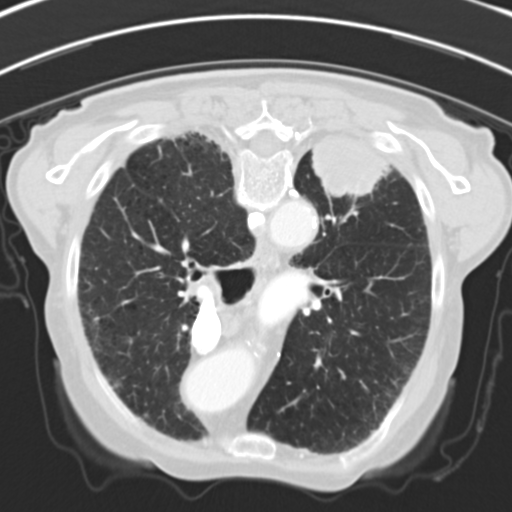
Survival: Short